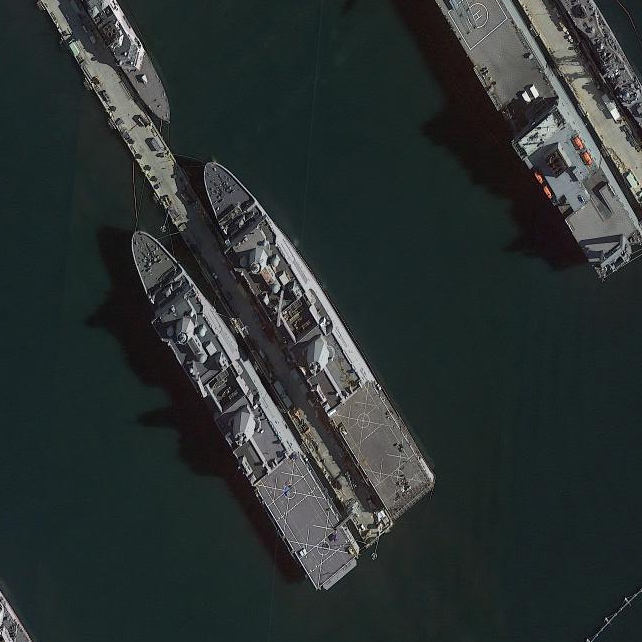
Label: combat